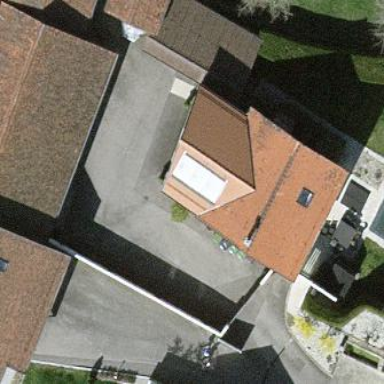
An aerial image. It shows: Detached building with gabled roof.